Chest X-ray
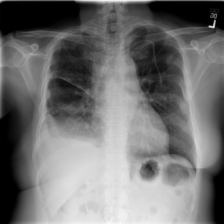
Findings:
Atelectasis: negative
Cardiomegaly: negative
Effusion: positive
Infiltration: negative
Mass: negative
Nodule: negative
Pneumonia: negative
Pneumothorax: negative
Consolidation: negative
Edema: negative
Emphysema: negative
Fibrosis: negative
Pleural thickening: positive
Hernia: negative